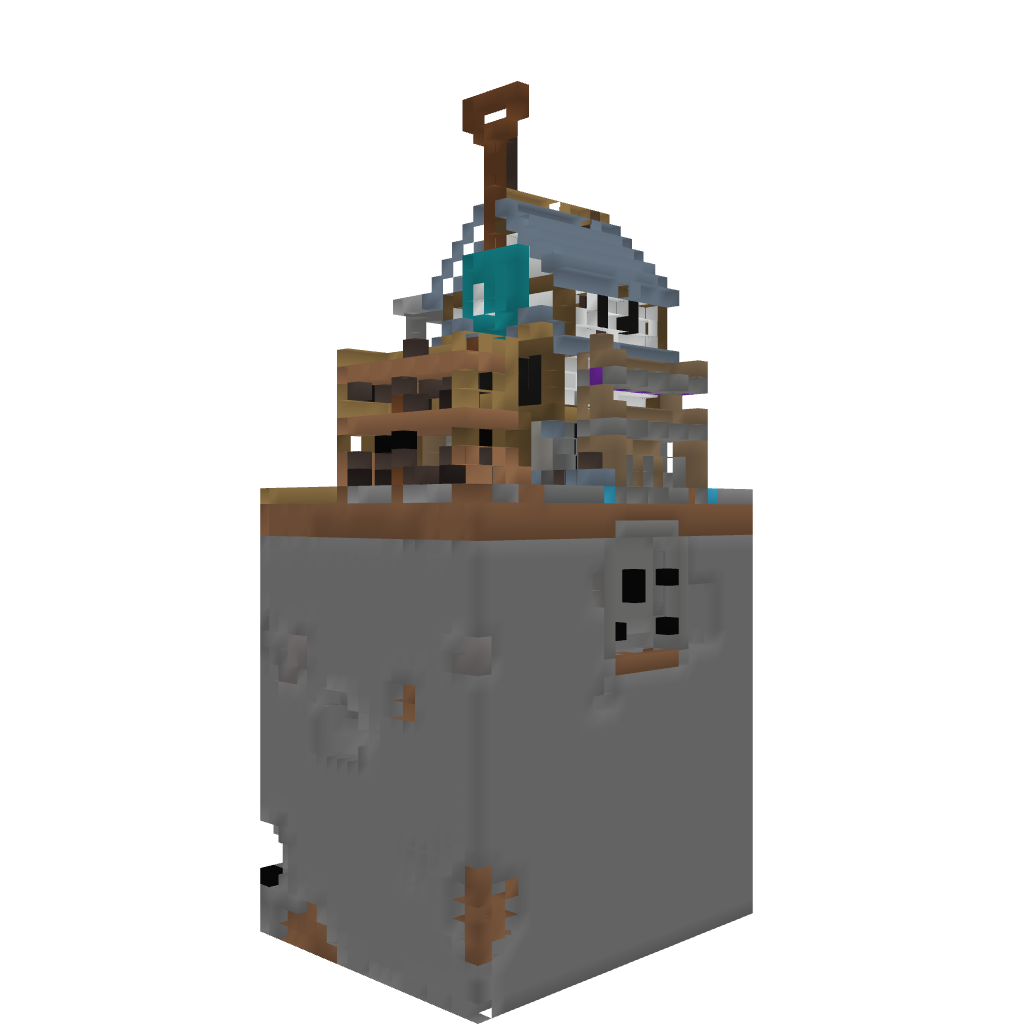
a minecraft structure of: Spade Shop